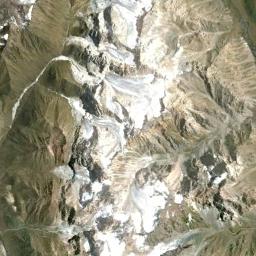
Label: snowberg